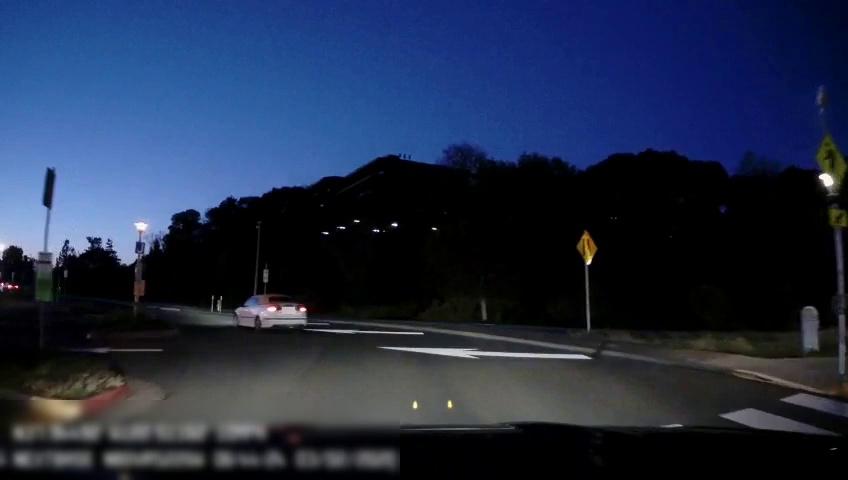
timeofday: Night
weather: Other
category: Drivable Space
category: Vehicles | Car
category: Vehicles | Car
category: Traffic | Signs
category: Traffic | Signs
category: Traffic | Signs
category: Traffic | Signs